Interaction volume radius: 10 \u00c5
Interaction volume height: 20 \u00c5
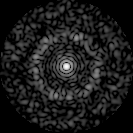
Disorder parameter: 0.8521